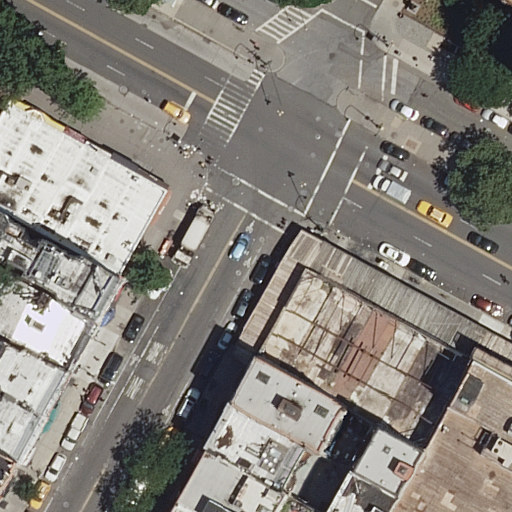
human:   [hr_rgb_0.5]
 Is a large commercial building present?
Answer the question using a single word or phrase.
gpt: no

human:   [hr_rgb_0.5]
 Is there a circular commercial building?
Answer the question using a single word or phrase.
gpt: no

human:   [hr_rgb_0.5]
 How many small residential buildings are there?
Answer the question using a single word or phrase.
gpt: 6

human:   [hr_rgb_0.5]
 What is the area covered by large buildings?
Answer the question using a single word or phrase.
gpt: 4033m2

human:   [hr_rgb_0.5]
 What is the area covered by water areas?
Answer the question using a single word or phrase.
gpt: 0m2

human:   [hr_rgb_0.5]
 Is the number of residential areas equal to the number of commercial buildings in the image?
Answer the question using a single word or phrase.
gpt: no

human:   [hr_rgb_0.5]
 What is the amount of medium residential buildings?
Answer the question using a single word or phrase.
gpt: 6

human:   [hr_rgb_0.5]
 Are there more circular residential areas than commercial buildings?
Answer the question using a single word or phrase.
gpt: no

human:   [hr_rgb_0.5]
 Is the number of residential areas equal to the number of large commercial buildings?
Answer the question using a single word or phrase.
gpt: no

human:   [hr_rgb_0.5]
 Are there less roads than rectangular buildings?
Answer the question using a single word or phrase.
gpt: no

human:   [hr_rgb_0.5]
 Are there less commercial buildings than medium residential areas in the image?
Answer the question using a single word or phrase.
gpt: no

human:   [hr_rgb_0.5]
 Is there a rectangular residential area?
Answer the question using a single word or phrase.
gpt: yes

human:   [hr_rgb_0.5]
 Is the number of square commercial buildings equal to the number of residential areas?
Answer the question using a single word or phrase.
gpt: no

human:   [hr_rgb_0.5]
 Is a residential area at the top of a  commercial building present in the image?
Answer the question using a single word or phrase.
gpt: no

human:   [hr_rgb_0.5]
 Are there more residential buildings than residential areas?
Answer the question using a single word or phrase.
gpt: yes

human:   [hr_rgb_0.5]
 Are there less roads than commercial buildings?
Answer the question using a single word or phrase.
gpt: no

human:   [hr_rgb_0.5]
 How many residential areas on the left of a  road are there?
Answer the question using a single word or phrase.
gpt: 0

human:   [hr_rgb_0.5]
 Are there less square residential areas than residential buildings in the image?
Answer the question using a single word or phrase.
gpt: yes

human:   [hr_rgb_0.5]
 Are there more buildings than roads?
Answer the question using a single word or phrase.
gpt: no

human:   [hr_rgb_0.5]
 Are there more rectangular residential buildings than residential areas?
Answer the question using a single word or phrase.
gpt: yes

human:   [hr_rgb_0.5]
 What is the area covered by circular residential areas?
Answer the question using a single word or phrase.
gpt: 0m2

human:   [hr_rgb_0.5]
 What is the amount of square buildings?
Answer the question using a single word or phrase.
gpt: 0

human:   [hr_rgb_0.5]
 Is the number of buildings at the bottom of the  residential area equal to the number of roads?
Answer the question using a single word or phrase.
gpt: no

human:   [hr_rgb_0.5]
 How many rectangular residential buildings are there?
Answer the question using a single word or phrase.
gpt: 10

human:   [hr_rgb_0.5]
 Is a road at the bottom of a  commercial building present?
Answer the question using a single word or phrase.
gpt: no

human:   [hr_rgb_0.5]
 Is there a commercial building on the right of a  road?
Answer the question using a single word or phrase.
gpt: no

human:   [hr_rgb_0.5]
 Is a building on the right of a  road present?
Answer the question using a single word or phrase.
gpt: yes

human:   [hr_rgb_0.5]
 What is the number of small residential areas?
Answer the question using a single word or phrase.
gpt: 0

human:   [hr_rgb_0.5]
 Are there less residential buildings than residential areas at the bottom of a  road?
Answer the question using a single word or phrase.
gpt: no

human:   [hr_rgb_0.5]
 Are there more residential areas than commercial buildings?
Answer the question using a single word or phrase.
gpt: yes

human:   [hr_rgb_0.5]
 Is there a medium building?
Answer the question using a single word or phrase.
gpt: yes

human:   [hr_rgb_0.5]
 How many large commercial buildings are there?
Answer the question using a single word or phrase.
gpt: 0

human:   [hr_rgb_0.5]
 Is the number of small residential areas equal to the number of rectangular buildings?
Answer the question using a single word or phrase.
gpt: no

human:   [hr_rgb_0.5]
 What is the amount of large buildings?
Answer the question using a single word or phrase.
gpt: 2

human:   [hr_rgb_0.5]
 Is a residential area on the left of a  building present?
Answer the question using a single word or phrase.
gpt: no

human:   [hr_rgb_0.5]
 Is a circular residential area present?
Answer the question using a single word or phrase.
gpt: no